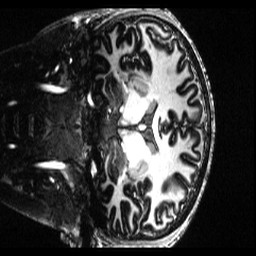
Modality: T1w
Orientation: coronal
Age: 28
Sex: male
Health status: healthy
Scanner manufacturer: siemens
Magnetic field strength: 7 T
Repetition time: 4.3 s
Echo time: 0.00227 s